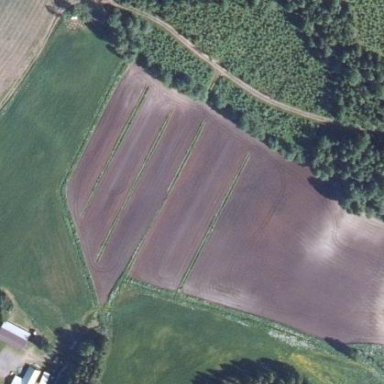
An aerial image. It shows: View of farmland.